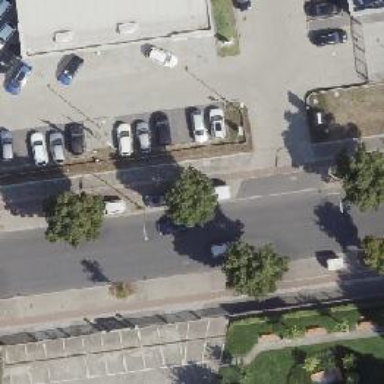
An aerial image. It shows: There is parking obstacle present in the area.